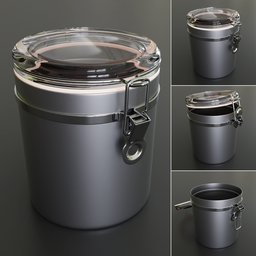
Label: tools